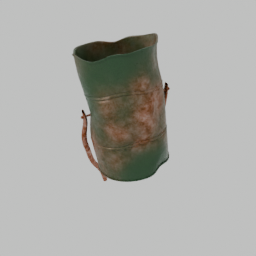
Label: tools